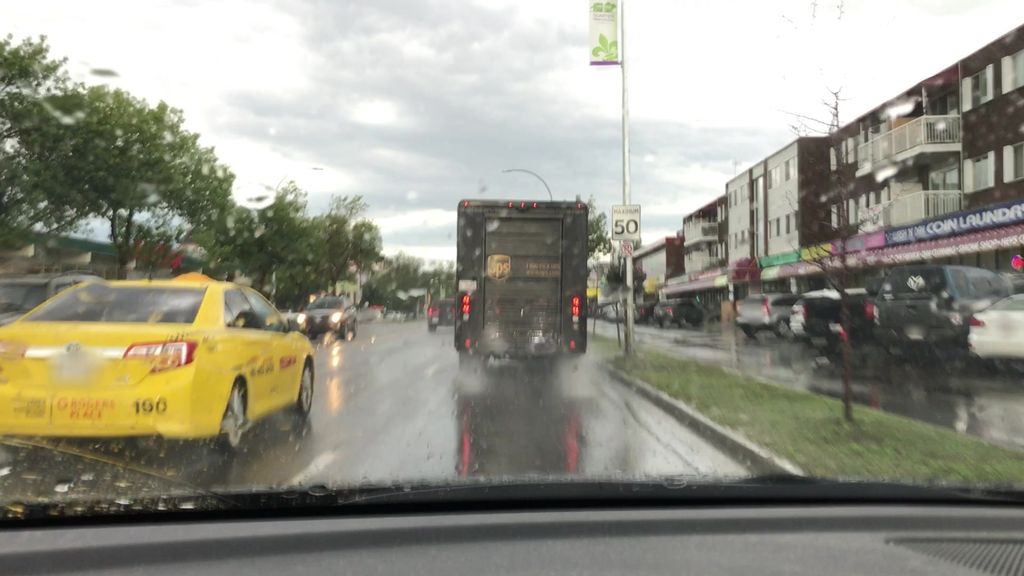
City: edmonton